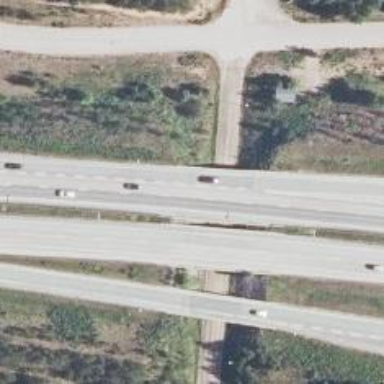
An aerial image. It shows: Asphalt bridge on motorway.